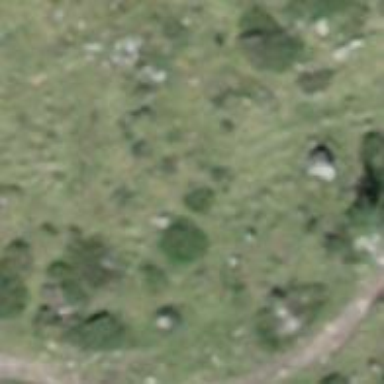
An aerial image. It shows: Path with excellent trail visibility.